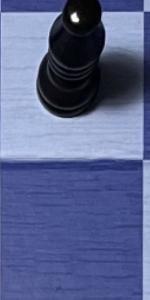
Label: Empty